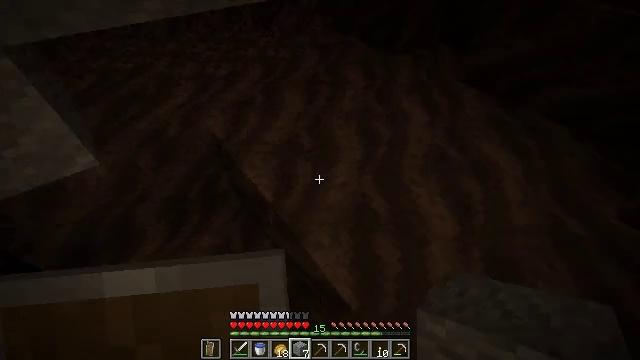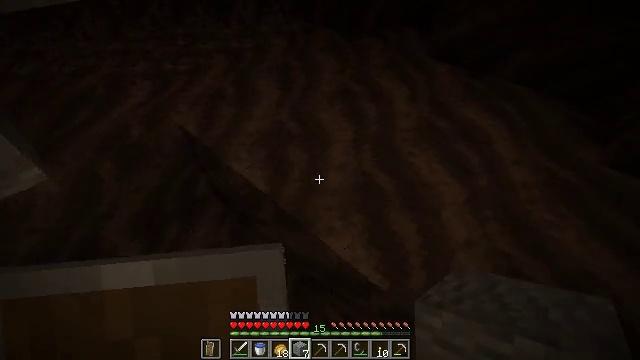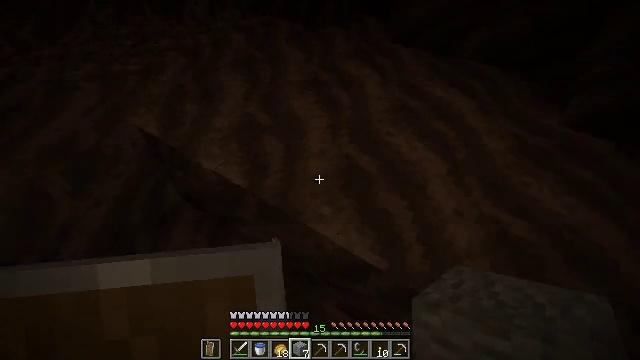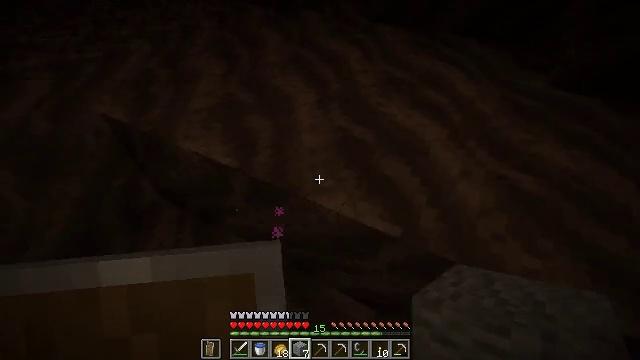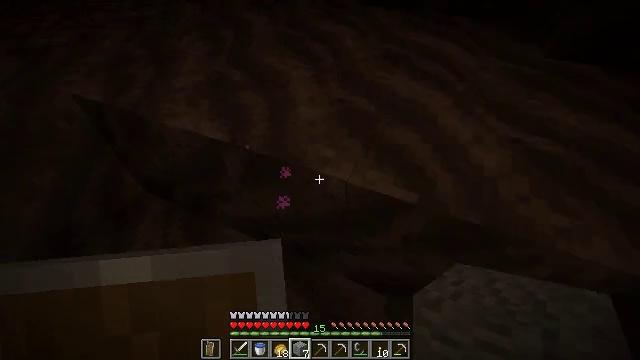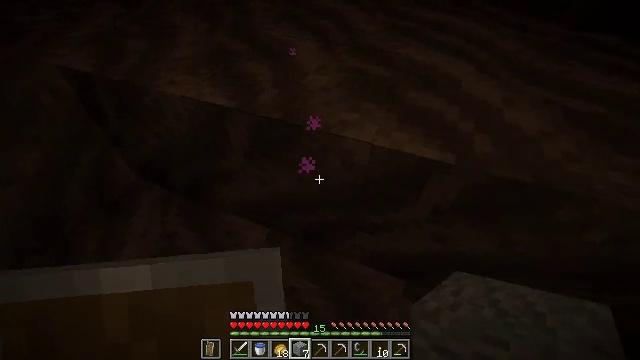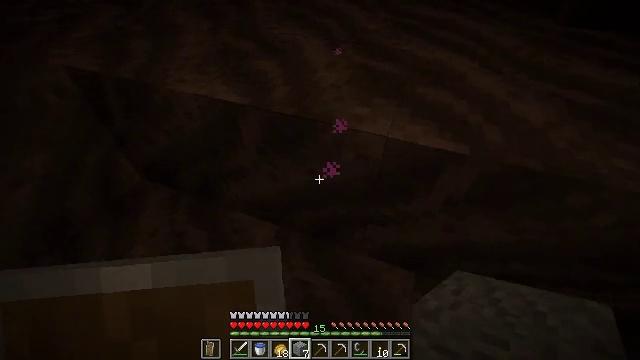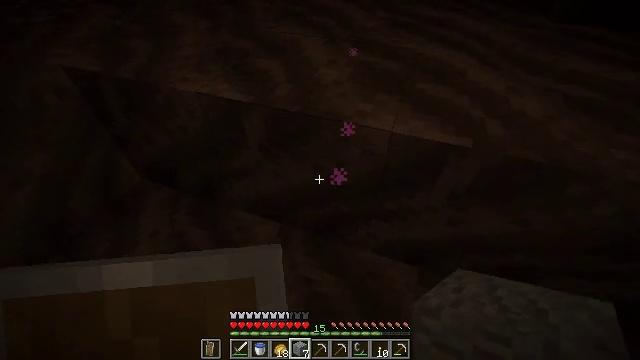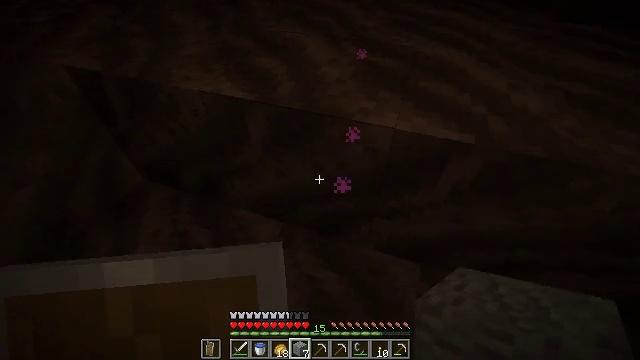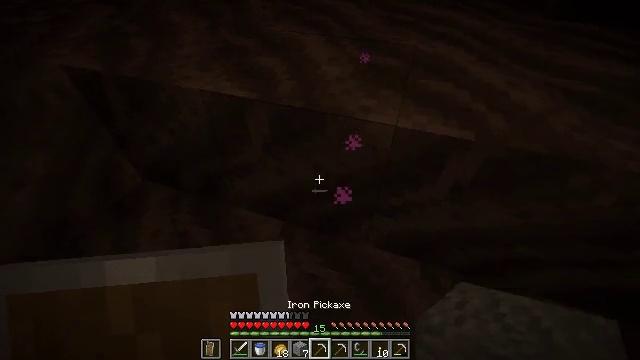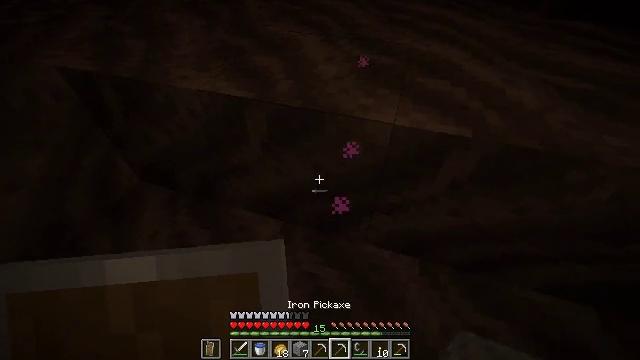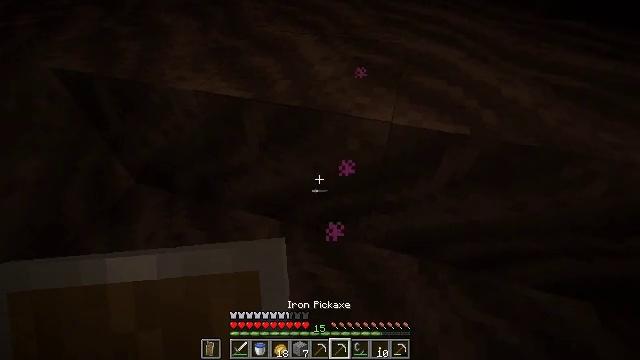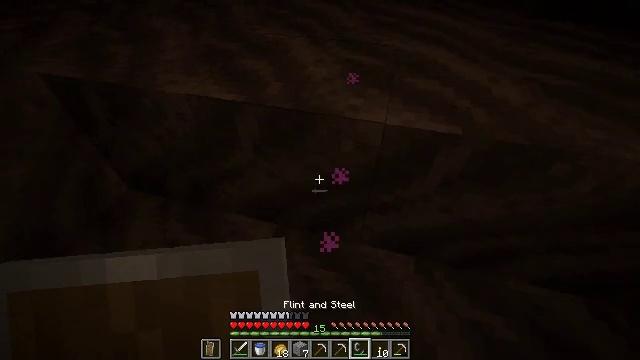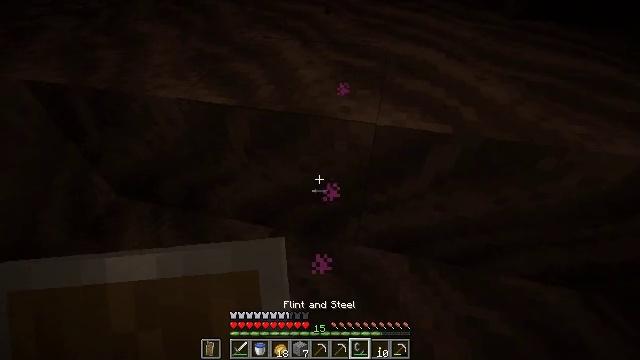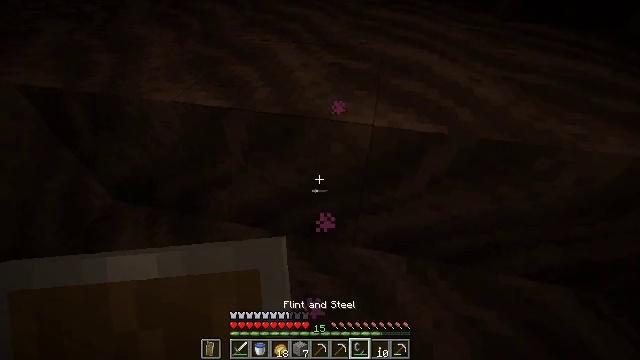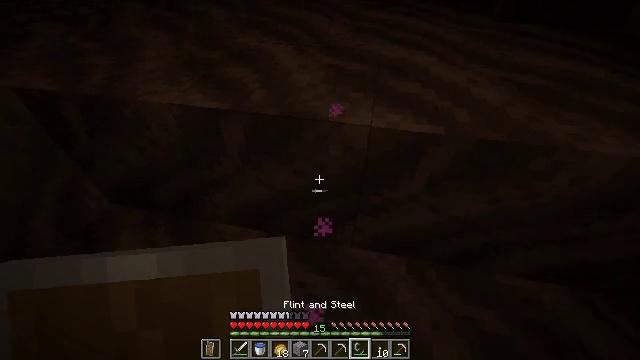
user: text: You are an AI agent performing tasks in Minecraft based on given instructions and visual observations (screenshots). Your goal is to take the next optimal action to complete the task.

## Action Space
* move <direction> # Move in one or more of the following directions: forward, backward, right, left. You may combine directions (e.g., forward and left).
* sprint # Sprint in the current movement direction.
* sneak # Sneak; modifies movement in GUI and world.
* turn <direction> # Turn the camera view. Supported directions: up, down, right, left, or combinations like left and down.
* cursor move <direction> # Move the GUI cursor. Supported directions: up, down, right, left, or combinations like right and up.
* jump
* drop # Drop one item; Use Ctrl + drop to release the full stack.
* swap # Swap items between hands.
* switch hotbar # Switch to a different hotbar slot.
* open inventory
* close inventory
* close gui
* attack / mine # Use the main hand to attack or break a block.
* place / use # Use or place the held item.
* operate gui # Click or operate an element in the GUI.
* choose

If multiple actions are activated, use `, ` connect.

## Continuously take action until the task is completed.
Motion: motion action
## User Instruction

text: Remove layers of soul soil.
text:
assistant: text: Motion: move left, turn right
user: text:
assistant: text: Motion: turn right
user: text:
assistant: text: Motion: turn right
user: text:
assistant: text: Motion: turn right
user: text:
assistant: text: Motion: turn right
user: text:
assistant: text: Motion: turn right
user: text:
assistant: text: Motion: turn right
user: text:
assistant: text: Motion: no_op
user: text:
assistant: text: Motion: no_op
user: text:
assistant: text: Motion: no_op
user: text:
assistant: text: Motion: no_op
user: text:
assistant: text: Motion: turn right
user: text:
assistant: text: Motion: turn right
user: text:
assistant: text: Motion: no_op
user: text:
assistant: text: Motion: no_op
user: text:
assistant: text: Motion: no_op
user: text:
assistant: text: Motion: no_op
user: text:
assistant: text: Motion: no_op
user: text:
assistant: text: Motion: no_op
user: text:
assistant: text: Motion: no_op
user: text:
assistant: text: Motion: no_op
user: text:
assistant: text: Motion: no_op
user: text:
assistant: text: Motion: no_op
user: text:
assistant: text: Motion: no_op
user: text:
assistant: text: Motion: no_op
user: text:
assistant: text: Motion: no_op
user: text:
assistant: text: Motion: no_op
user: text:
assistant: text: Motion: no_op
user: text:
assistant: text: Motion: no_op
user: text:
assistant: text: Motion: no_op